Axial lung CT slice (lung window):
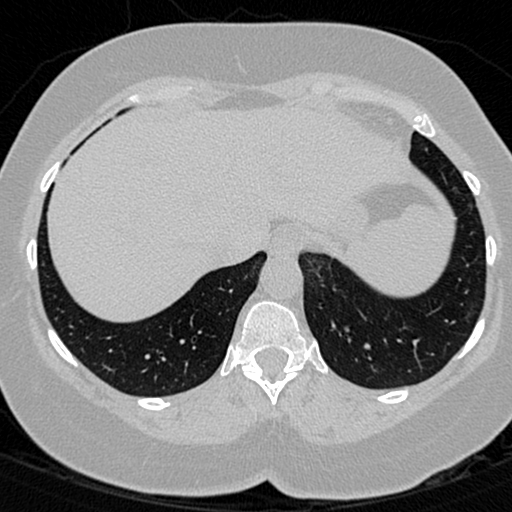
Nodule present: no